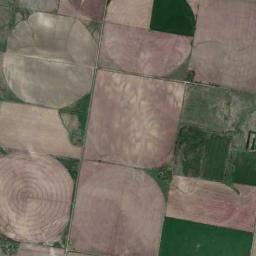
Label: circular_farmland